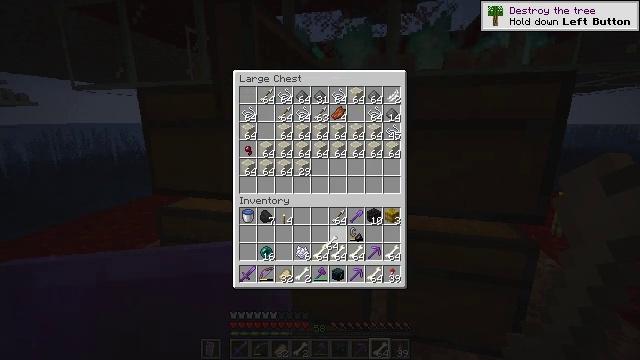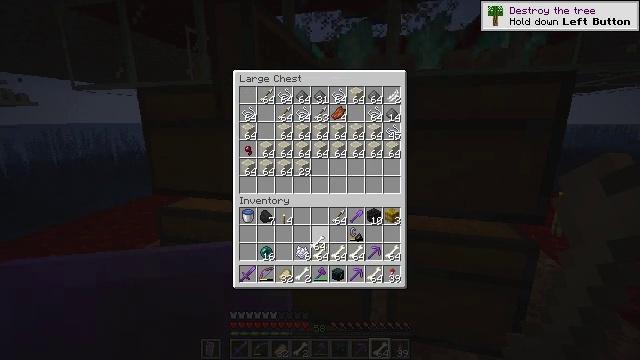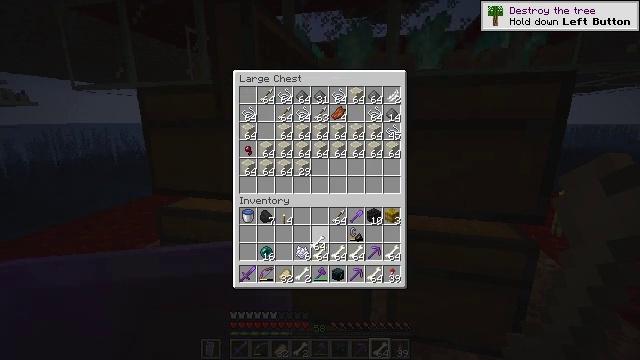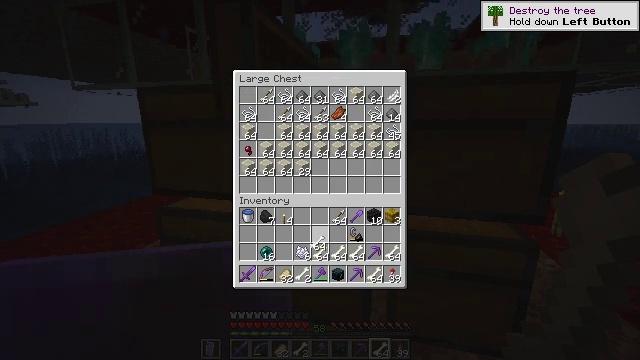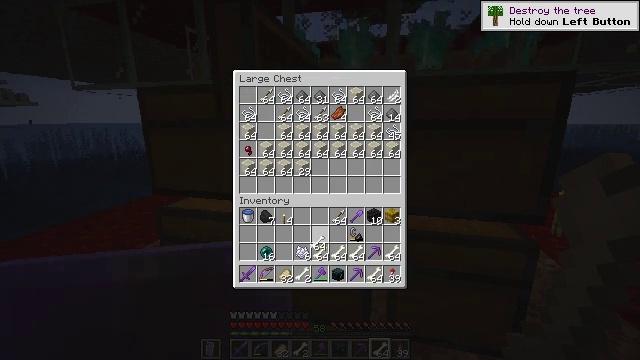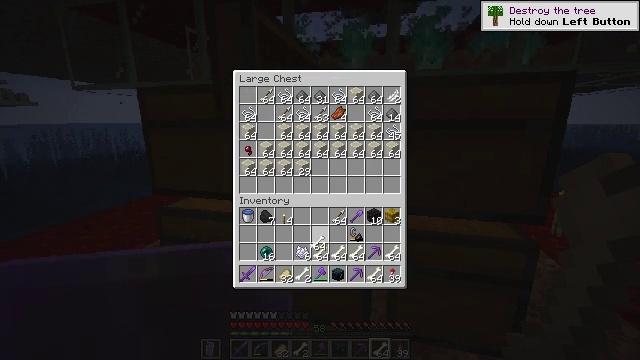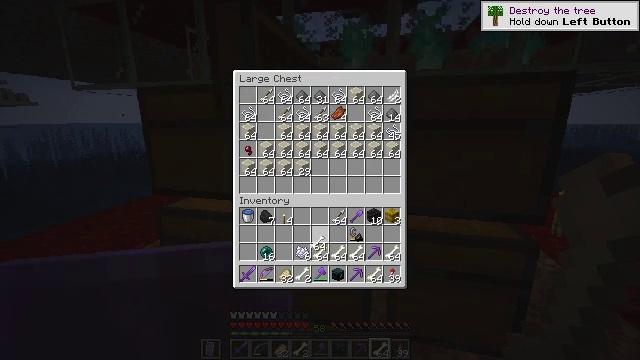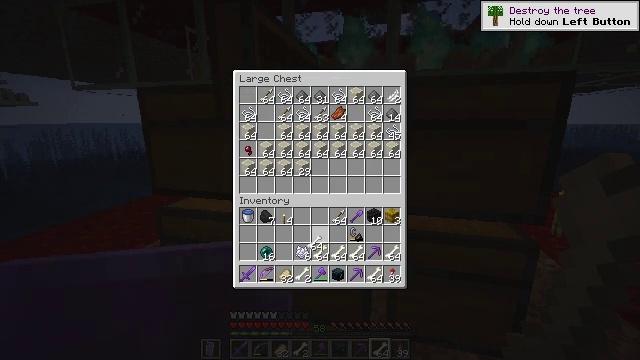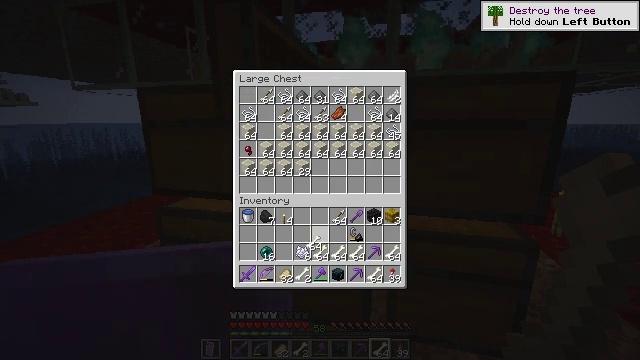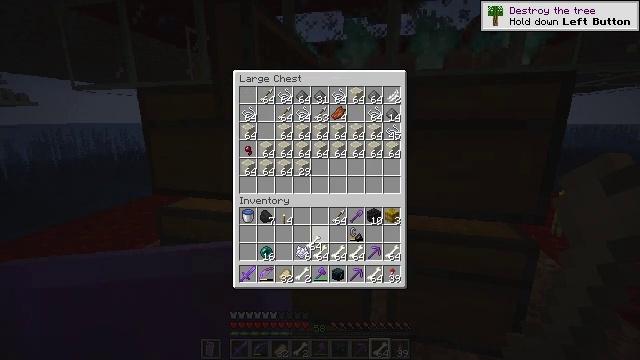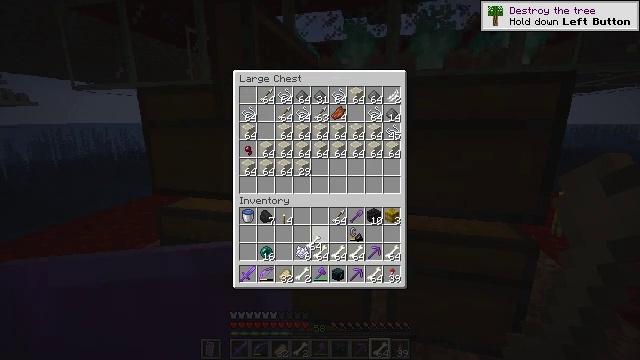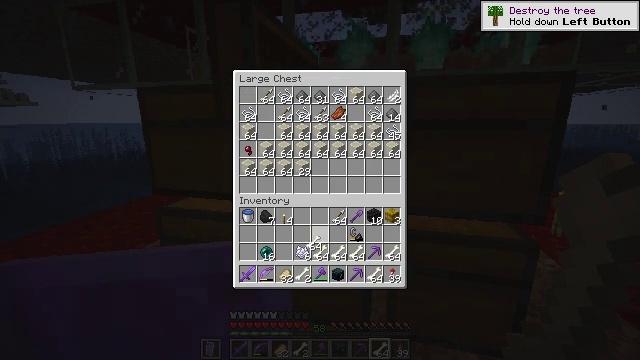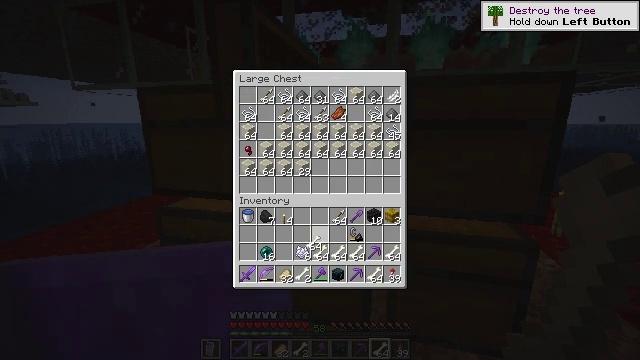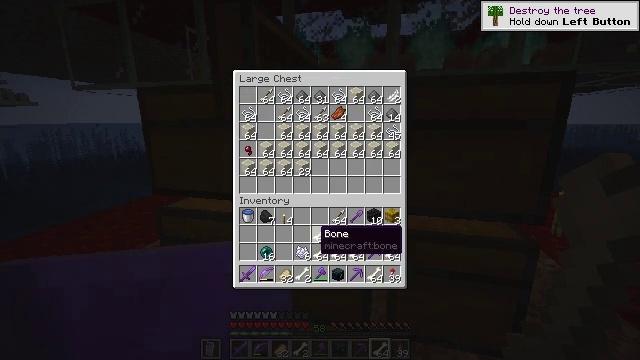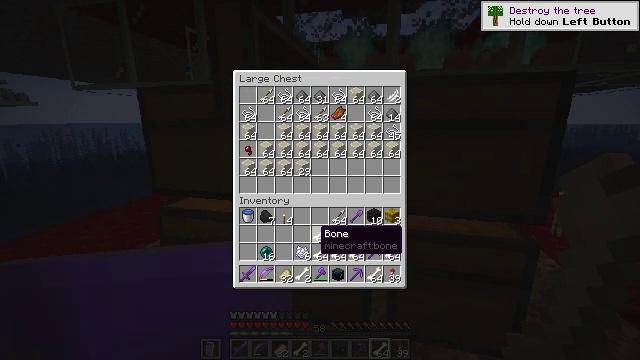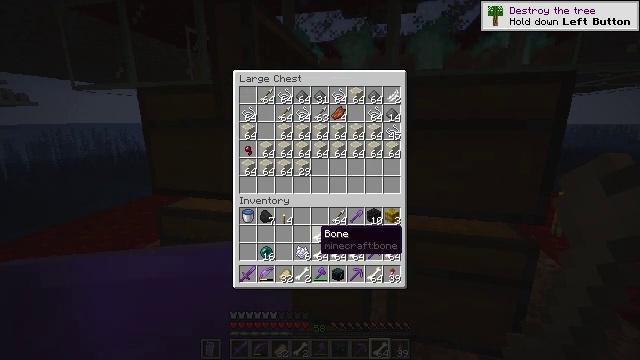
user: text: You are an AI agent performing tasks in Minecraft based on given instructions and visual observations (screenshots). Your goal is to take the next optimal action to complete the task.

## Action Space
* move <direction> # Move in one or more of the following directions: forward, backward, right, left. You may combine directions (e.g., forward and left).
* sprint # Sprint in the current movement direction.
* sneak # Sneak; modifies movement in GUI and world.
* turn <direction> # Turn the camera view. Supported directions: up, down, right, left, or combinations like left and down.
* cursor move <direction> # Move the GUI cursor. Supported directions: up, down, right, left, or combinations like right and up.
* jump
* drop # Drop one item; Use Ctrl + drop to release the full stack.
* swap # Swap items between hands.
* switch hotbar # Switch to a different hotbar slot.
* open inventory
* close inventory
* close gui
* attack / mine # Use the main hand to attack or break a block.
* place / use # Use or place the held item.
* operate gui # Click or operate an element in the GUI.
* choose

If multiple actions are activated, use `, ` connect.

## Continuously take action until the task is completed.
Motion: motion action
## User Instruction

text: Turn bones into bone meal.
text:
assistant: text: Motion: turn left
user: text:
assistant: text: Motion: no_op
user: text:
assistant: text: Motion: no_op
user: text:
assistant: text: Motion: no_op
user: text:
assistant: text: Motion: no_op
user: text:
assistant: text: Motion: no_op
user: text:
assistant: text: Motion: no_op
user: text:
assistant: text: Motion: no_op
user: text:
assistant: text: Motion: no_op
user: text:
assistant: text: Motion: attack / mine
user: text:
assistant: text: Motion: attack / mine
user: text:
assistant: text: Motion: attack / mine
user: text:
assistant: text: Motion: no_op
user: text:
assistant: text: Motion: no_op
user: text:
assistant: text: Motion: no_op
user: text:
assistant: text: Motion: no_op
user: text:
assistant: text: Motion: no_op
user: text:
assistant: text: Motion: no_op
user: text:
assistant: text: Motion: no_op
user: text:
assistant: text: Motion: no_op
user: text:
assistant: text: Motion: no_op
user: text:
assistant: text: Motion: no_op
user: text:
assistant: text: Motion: no_op
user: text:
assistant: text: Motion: no_op
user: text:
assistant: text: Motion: no_op
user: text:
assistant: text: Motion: open inventory
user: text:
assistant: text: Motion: open inventory
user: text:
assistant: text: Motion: open inventory
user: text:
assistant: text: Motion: turn left and up
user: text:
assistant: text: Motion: turn left and up